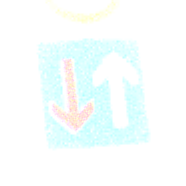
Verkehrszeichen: VorrangVorGegenverkehr
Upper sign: Geschwindigkeit40
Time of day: MorningAfternoon
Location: Outdoor (Suburban)
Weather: PartlyCloudy
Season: NotSpecified
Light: Natural